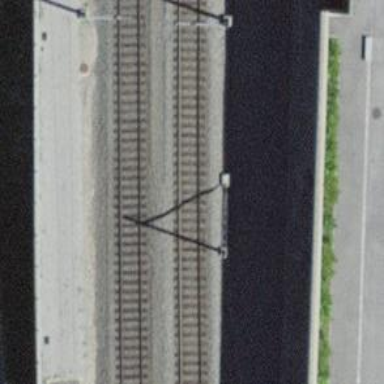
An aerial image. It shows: Single-track railway with electrified contact lines.